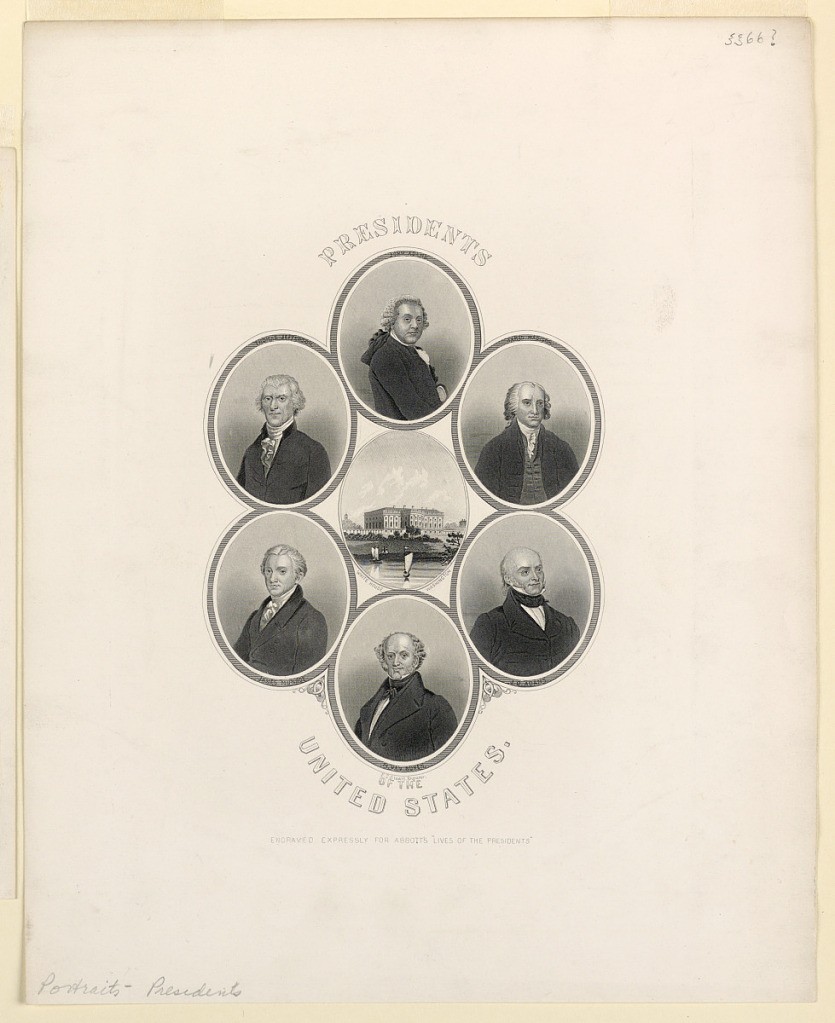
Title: Portraits of United State
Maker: Frederick T. Stuart, 1837 – 1913
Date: ca. 1888
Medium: Steel engraving Support: white wove paper
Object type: Print
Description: Vertical rectangle; within oval frames are bust length portraits of the presidents, grouped around a central vignette of government buildings. Illustration for John Stevens Cabot Abbott's ''Lives of the Presidents.'' matted with 1957-148-50A.